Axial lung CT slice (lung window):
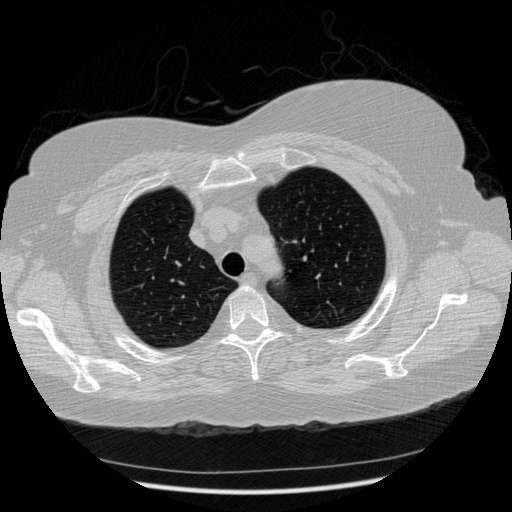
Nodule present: no